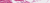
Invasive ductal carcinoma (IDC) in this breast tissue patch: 0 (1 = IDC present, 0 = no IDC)